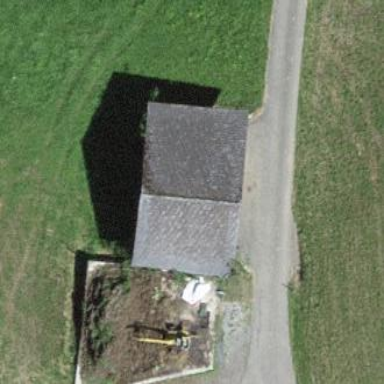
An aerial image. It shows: Garage.